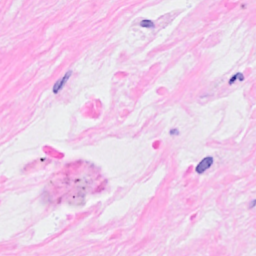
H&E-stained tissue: Breast